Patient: sex M, age 64
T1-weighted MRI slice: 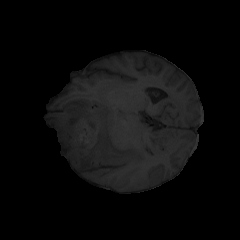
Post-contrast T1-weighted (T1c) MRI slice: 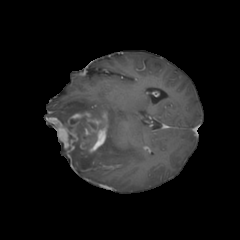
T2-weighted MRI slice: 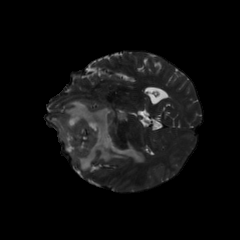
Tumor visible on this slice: yes
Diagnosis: Astrocytoma, IDH-mutant
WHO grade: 3